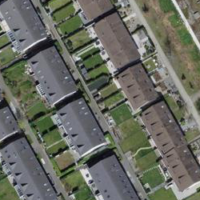
EUNIS habitat code: 54
Species observed at this site:
Turdus pilaris
Pica pica
Corvus corone
Aegithalos caudatus
Sturnus vulgaris
Parus major
Turdus merula